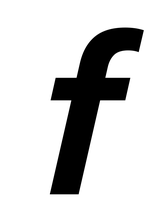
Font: InstrumentSans-Italic_SemiBold_Italic